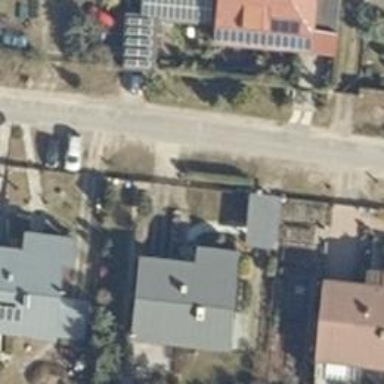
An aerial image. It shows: Driveway leading to service road.